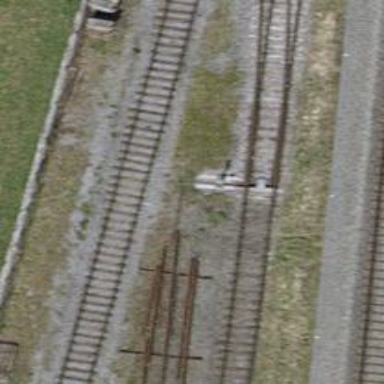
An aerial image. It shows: Railway switch.